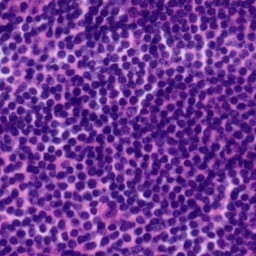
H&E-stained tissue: Tonsil